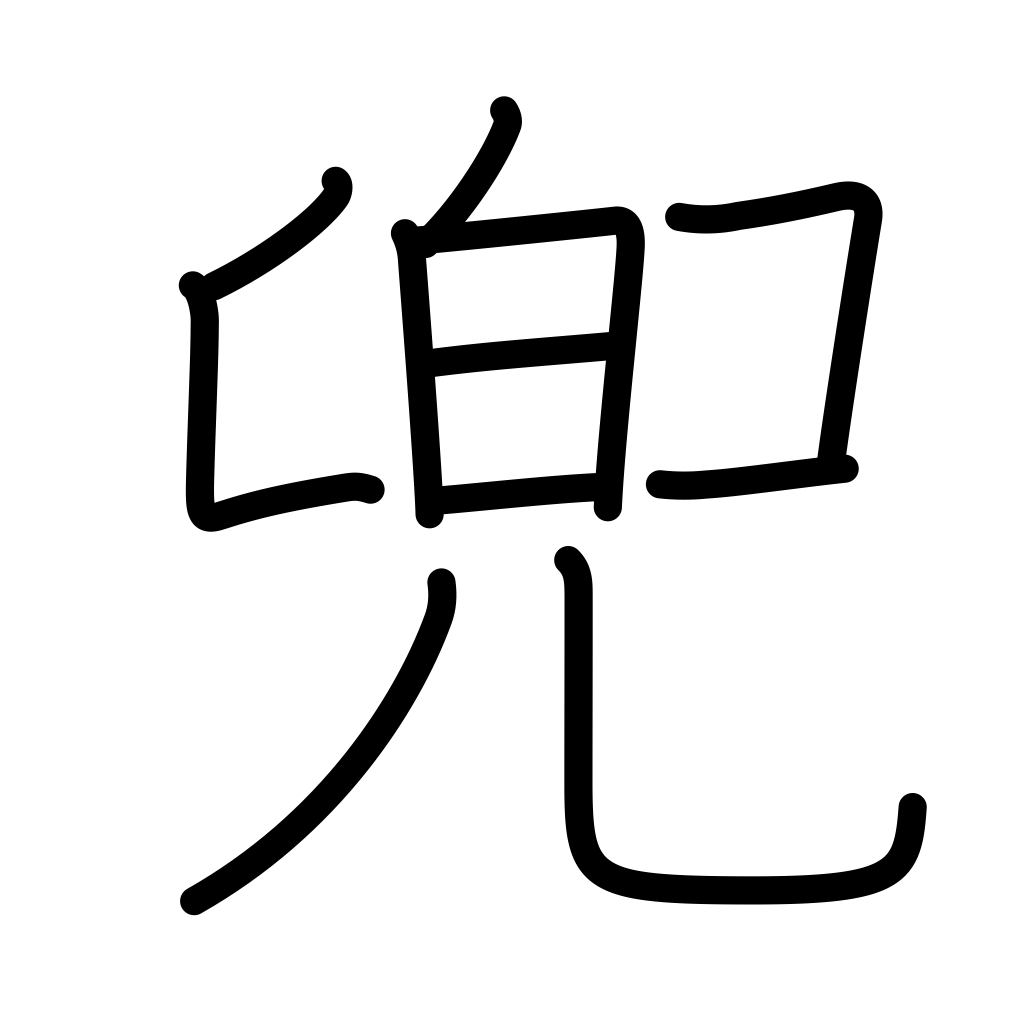
Meaning: helmet, head piece